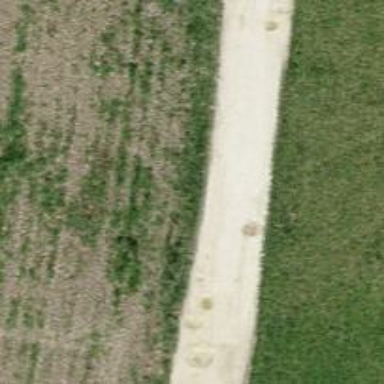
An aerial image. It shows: Grade1 track with ground surface.